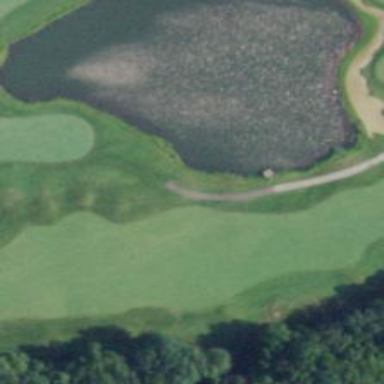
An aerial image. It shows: Golf bunker filled with natural sand.